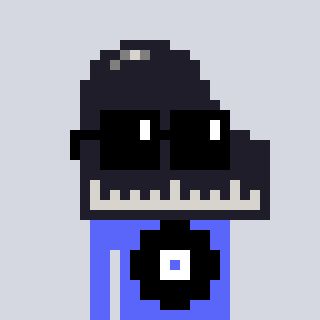
a pixel art character with square black sunglasses, a piano-shaped head and a purple-colored body on a cool background